Brain MRI, t2w sequence, axial 2D slice.
Patient: age 37, sex F, weight 95 kg, height 1.95 m
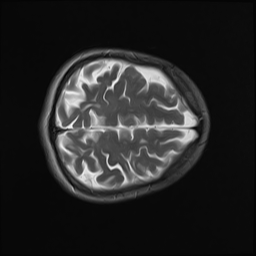